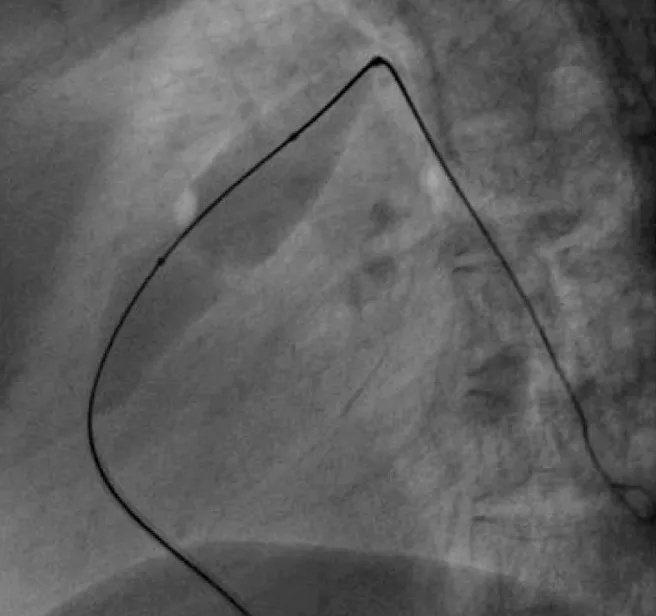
Pulmonary Balloon Valvuloplasty.
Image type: radiology (x_ray)